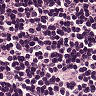
Metastatic tissue present: no